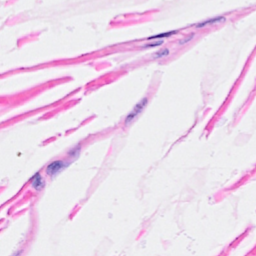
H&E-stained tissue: Breast